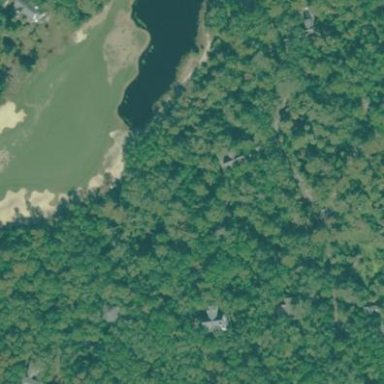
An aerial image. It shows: Sand bunker on golf course.